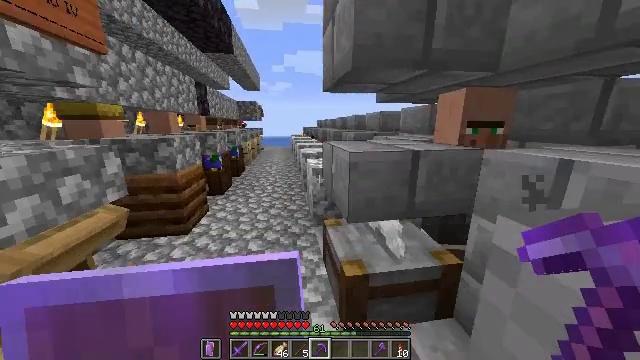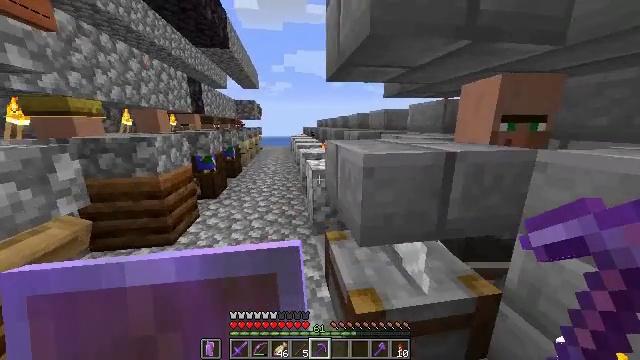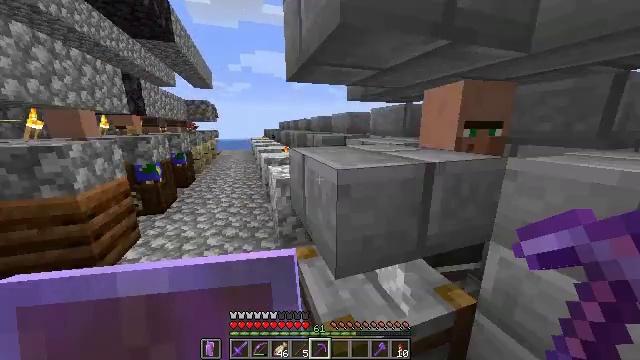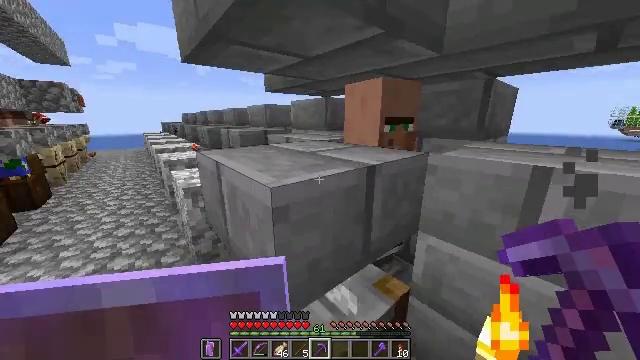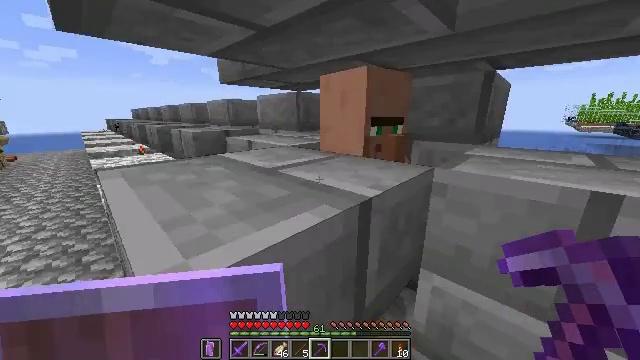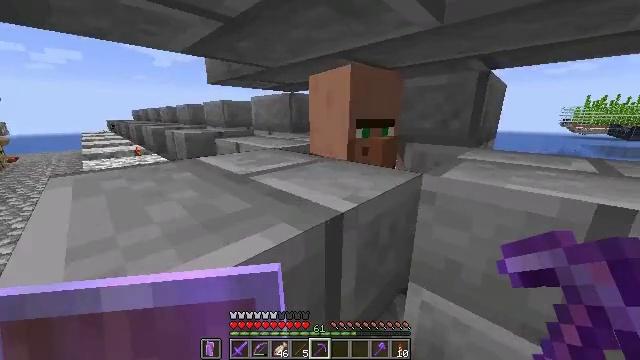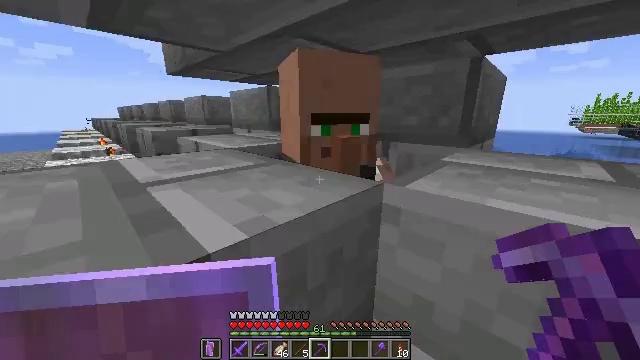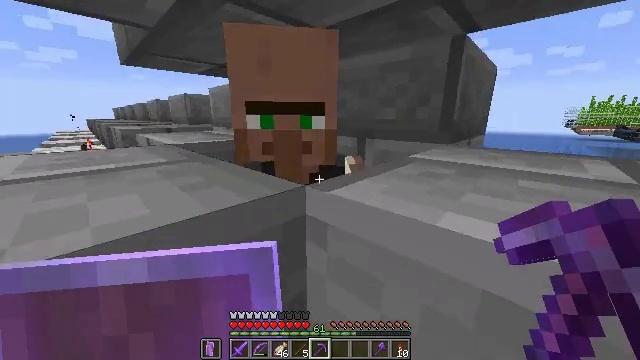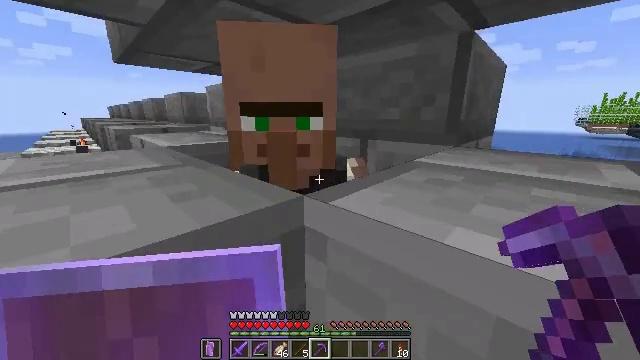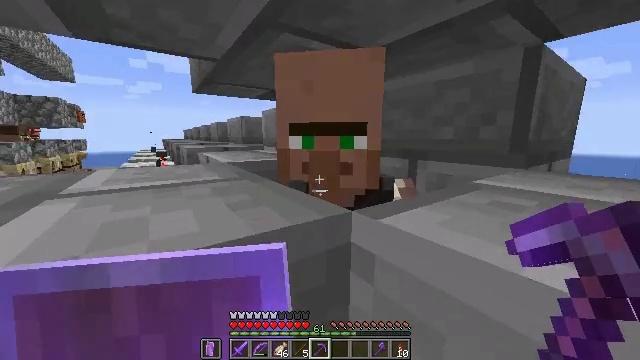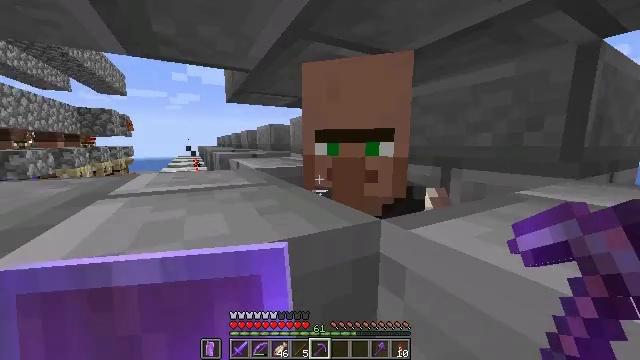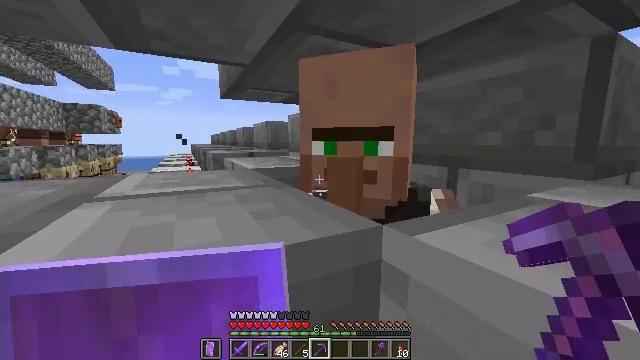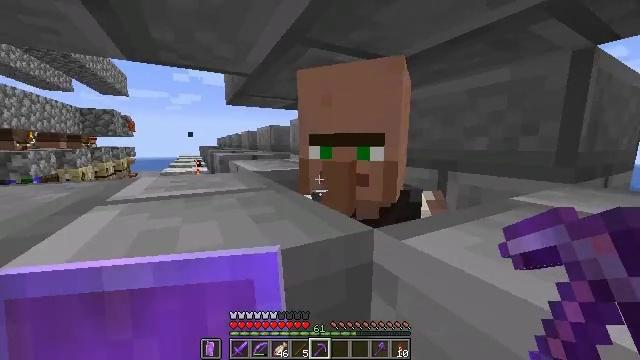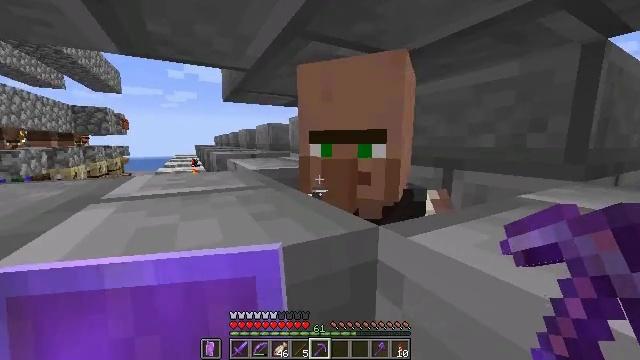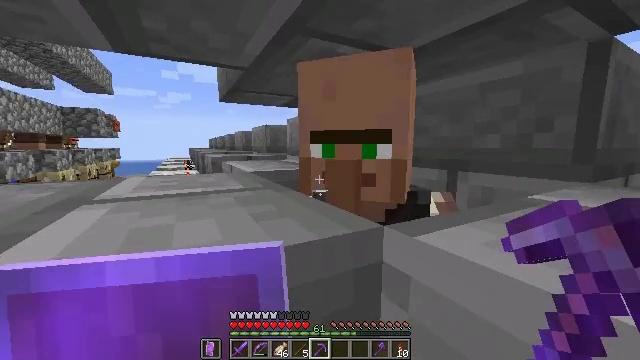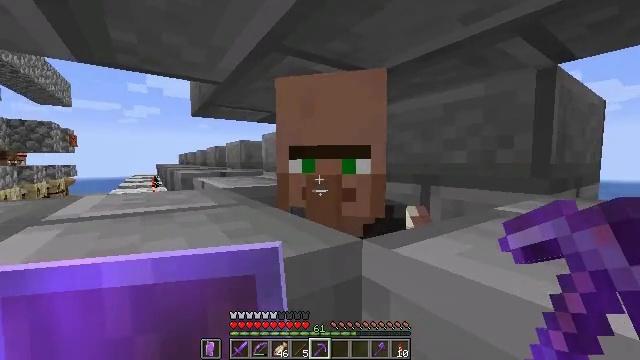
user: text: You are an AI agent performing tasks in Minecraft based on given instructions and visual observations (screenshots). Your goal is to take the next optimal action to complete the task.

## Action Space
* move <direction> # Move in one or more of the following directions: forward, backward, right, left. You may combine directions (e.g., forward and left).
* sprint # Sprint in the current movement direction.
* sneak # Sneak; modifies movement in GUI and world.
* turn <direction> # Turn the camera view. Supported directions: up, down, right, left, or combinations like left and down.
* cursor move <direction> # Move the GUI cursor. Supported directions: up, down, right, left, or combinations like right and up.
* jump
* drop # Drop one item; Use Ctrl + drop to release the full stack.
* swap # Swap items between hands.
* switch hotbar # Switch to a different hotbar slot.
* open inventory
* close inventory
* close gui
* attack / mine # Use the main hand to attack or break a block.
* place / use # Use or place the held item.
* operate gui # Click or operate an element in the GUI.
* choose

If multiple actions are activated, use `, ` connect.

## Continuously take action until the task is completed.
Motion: motion action
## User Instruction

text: Smelt clay in the furnace to get a brick.
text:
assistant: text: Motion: move forward, sprint
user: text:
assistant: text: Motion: move forward, sprint, turn right
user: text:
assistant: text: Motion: move forward, sprint, turn right and down
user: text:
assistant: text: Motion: move forward and move right, sprint, turn right
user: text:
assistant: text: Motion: move forward and move right, sprint
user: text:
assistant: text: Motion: move forward and move right, sprint
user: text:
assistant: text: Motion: move forward and move right, sprint
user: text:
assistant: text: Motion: move forward and move right, sprint
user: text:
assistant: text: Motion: move forward and move right, turn left and up
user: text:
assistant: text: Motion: move forward and move right, turn left and up
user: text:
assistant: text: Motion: move forward
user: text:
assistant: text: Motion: move forward
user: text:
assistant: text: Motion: no_op
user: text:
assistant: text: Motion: no_op
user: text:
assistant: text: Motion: turn right and up
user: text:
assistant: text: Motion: turn right and up
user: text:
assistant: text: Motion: no_op
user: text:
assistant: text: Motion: use / place
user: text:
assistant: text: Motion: use / place
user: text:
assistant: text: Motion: use / place
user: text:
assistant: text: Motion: no_op
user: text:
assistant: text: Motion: no_op
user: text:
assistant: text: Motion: no_op
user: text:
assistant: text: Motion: no_op
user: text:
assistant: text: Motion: turn left
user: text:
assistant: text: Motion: turn left
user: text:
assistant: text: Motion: no_op
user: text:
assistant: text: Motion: no_op
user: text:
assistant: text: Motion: no_op
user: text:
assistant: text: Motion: turn left and up